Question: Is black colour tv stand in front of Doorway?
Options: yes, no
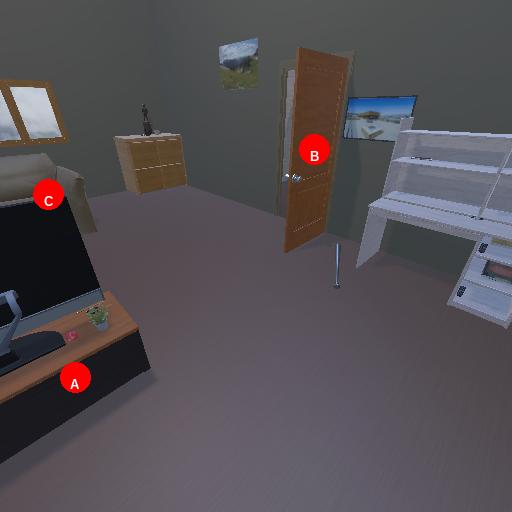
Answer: yes